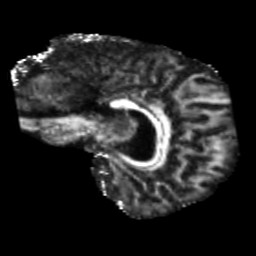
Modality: FA
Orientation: sagittal
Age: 46
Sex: male
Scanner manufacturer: siemens
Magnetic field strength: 3 T
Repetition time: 5.47 s
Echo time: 0.0854 s